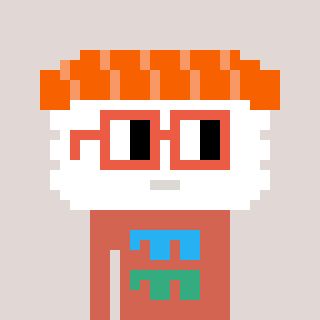
a pixel art character with square orange glasses, a nigiri-shaped head and a peachy-colored body on a warm background